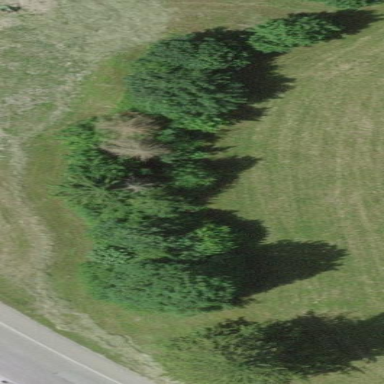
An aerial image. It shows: Mixed leaf woodland.